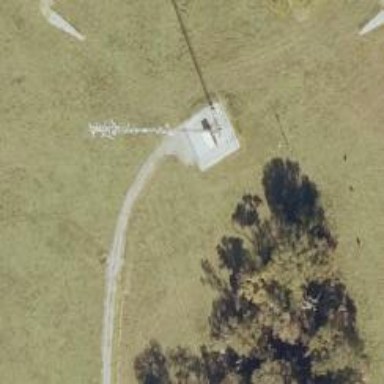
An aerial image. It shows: Man-made mast used for communication purposes.